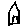
Label: house